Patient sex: F
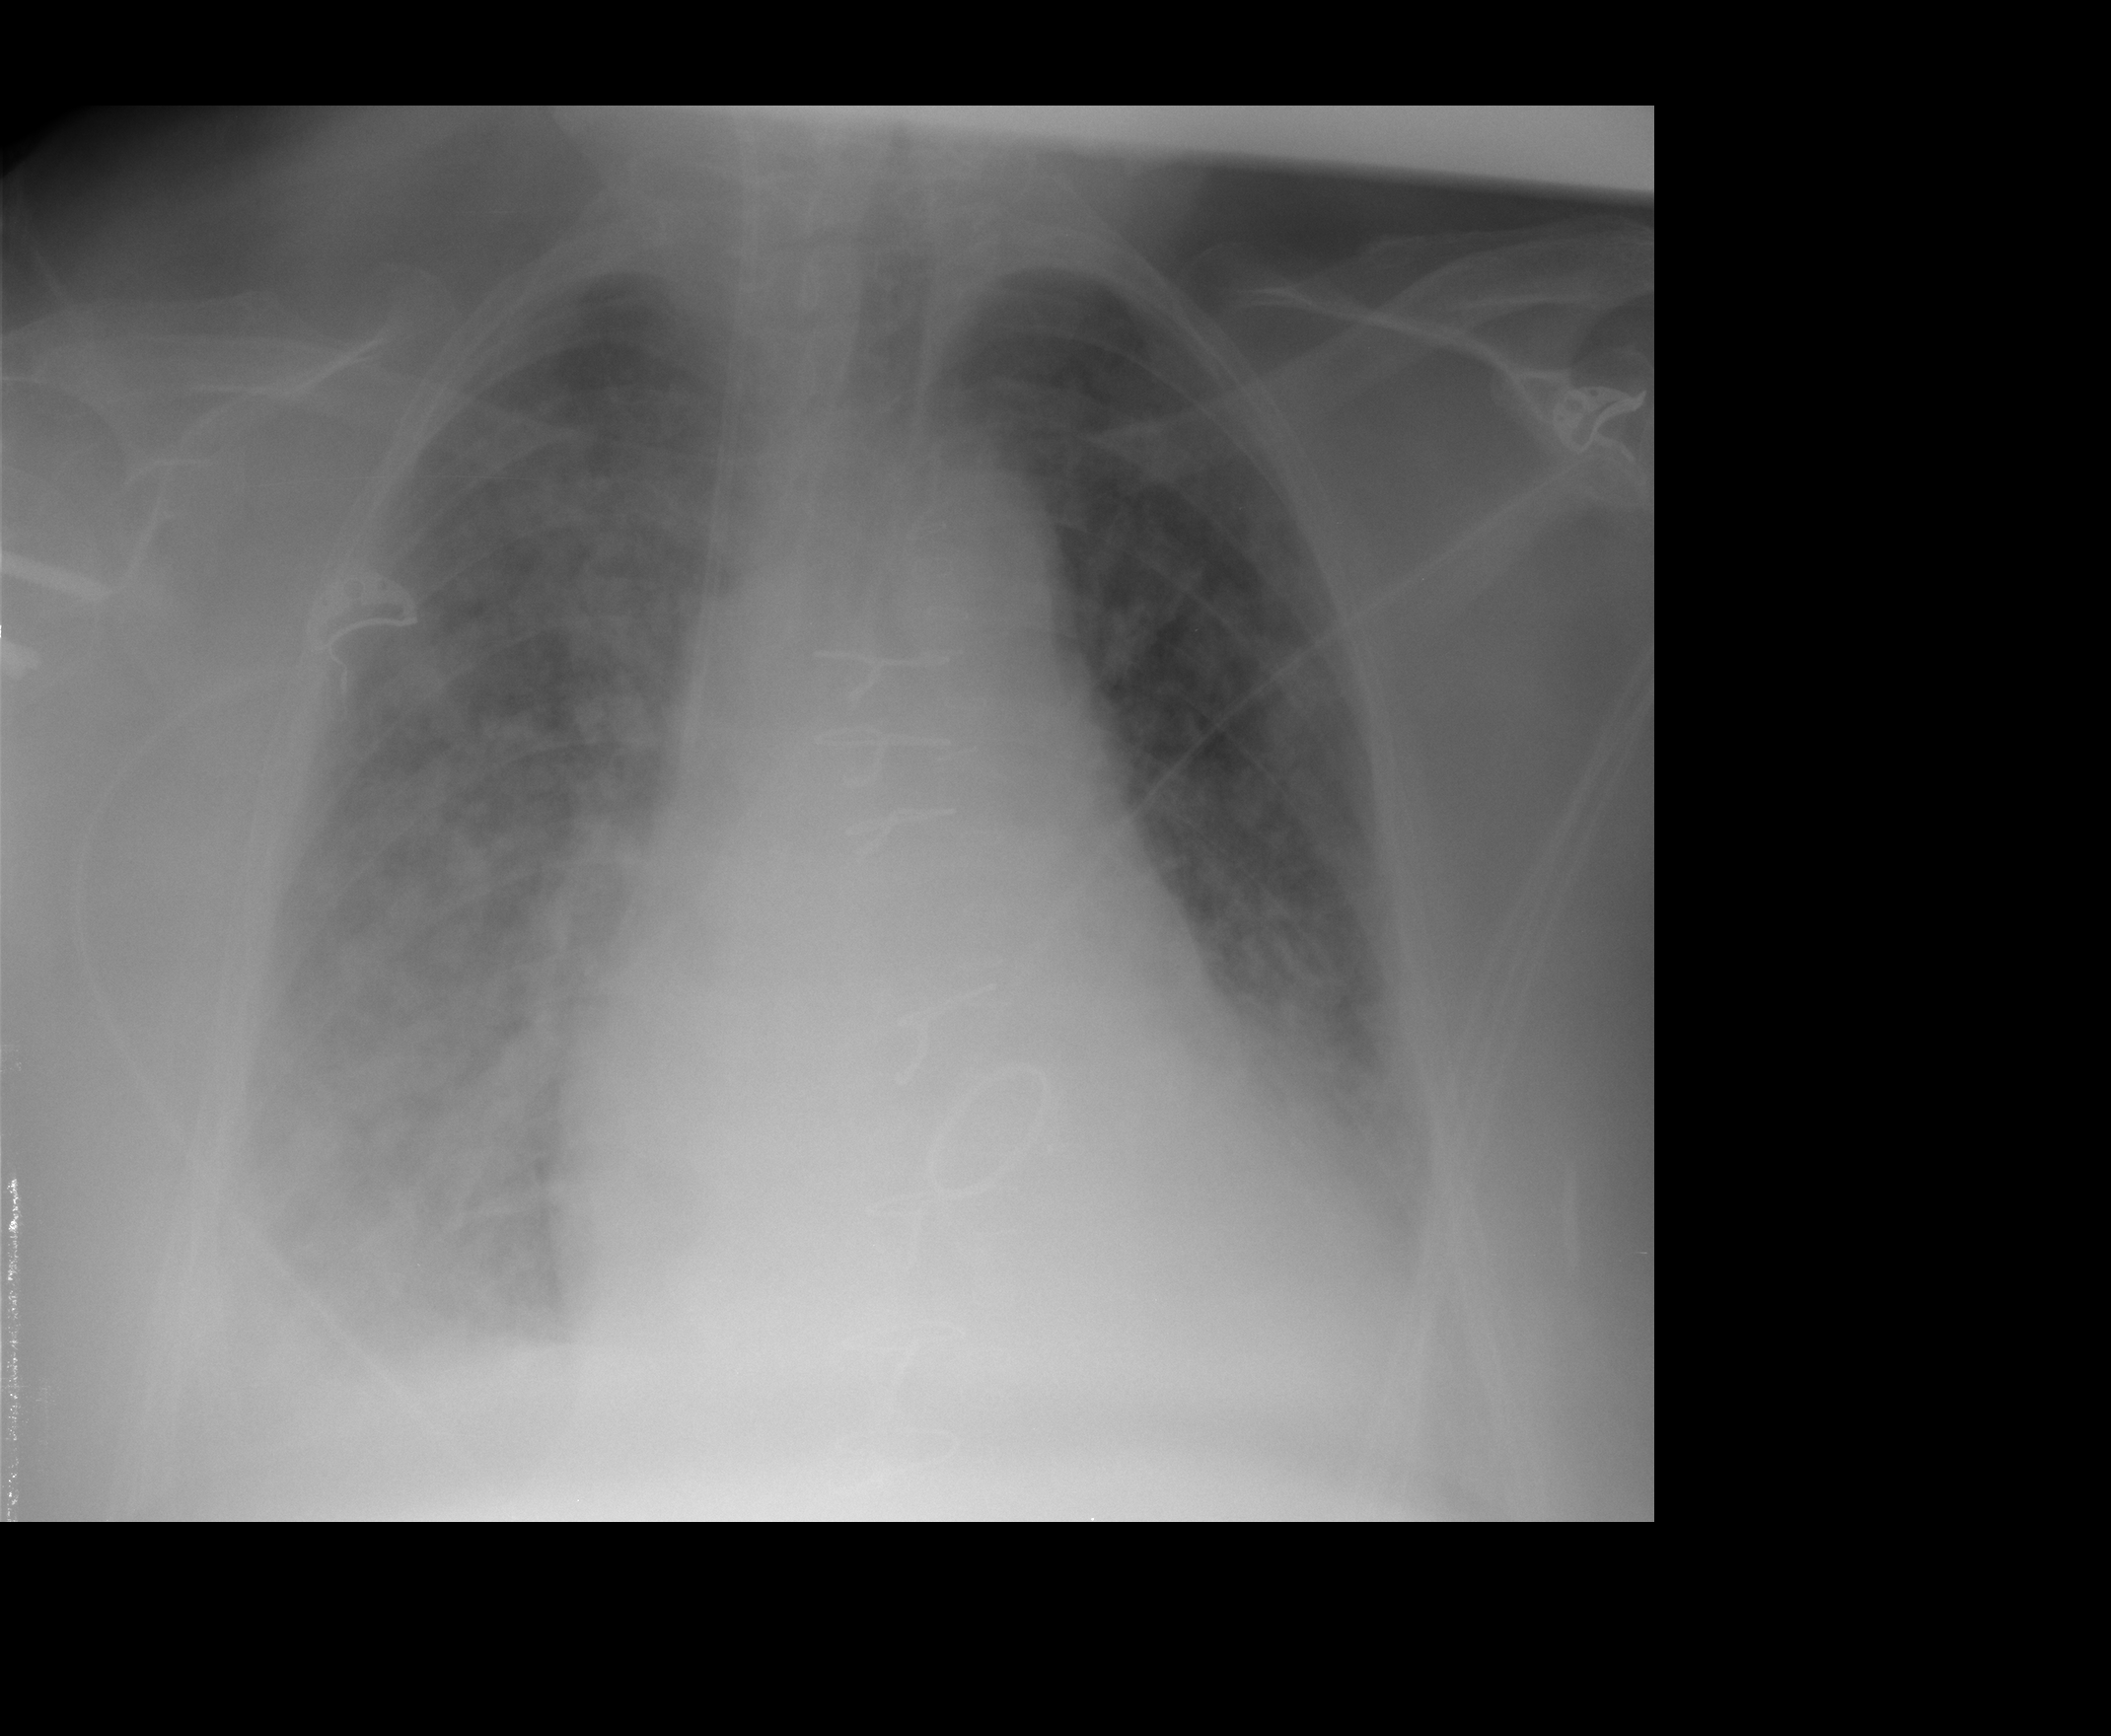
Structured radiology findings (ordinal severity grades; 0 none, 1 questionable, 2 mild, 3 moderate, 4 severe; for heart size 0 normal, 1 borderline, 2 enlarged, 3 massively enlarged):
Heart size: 2
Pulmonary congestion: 3
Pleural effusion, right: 2
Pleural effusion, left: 2
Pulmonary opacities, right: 3
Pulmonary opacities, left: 2
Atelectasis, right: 3
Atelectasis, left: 2